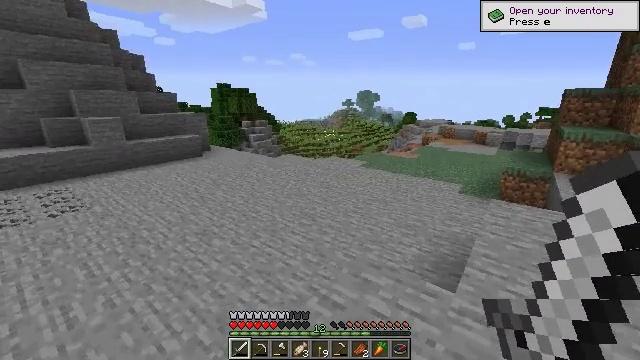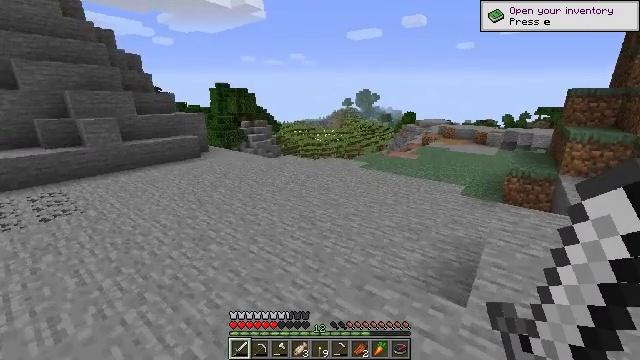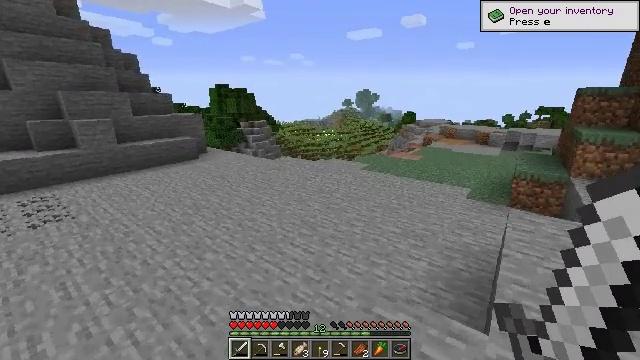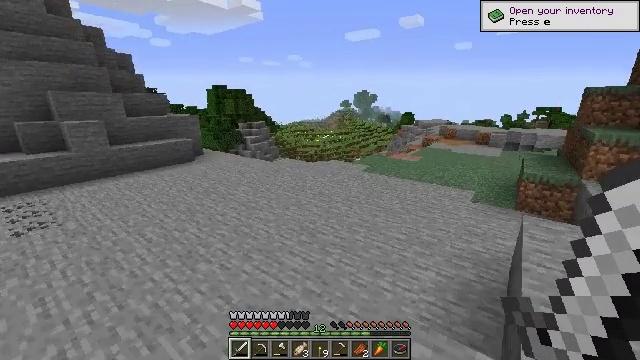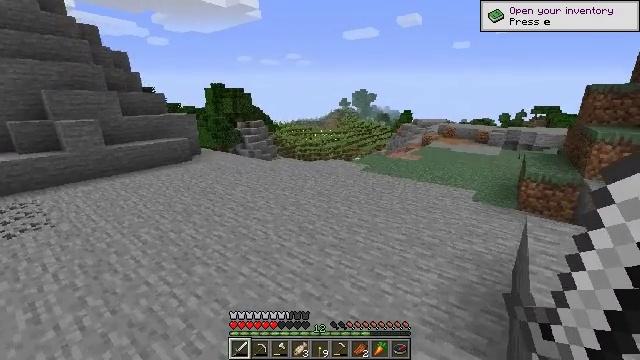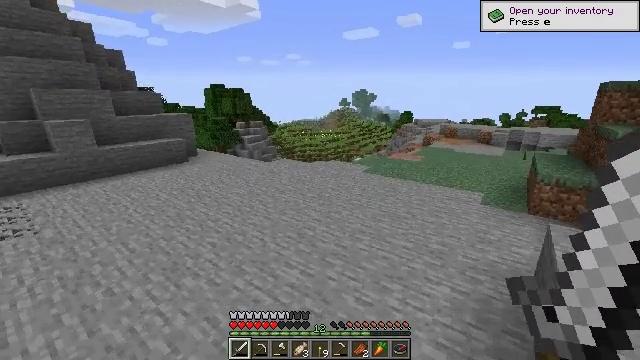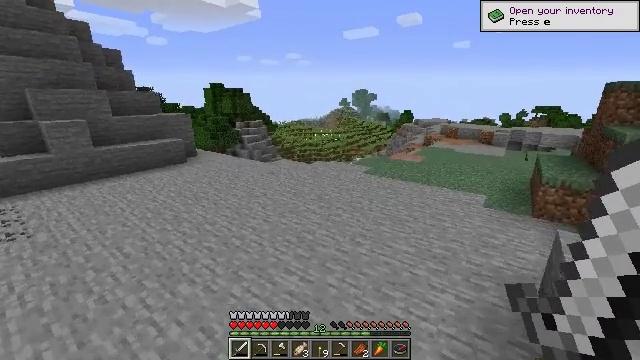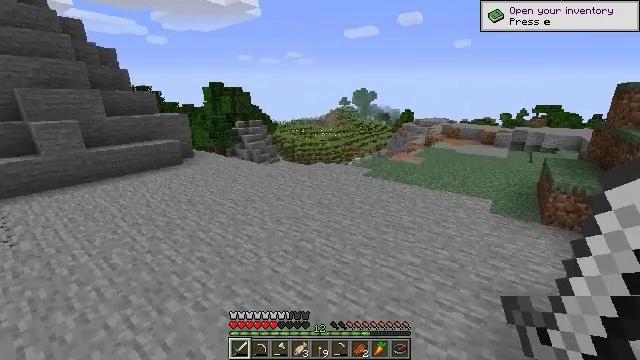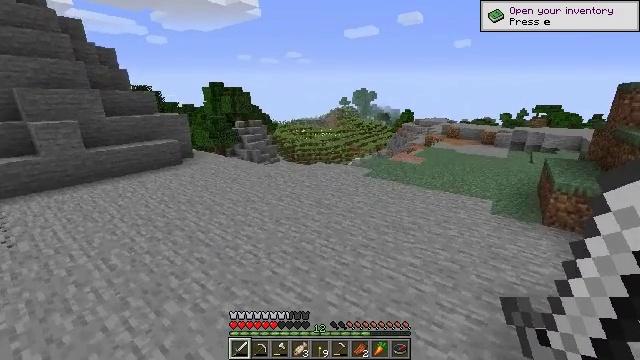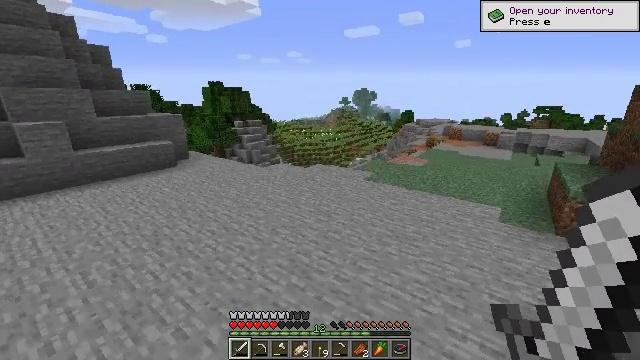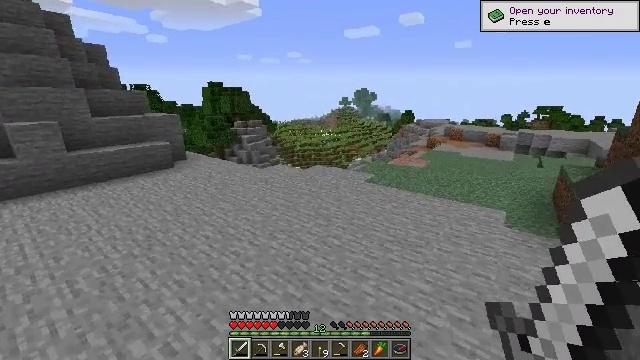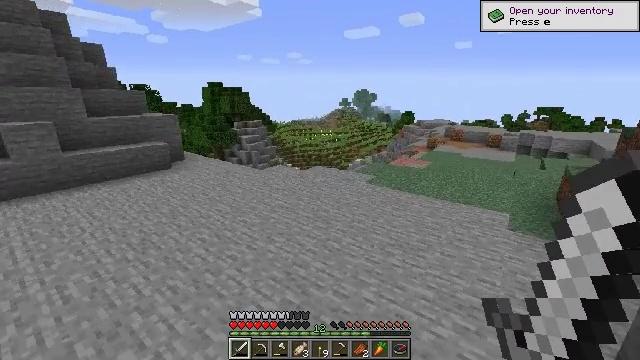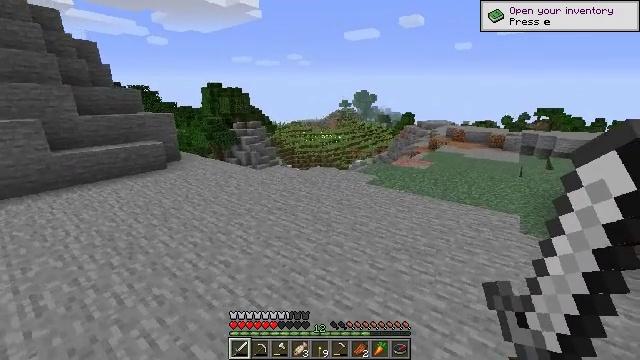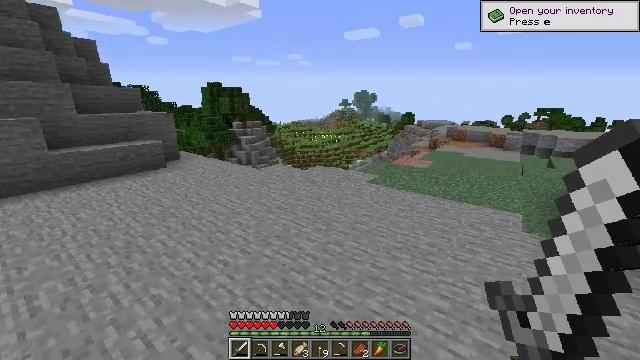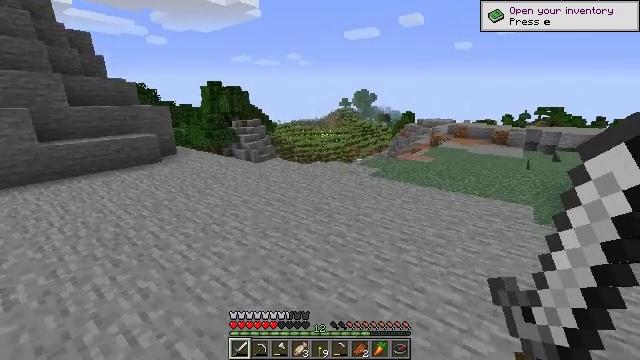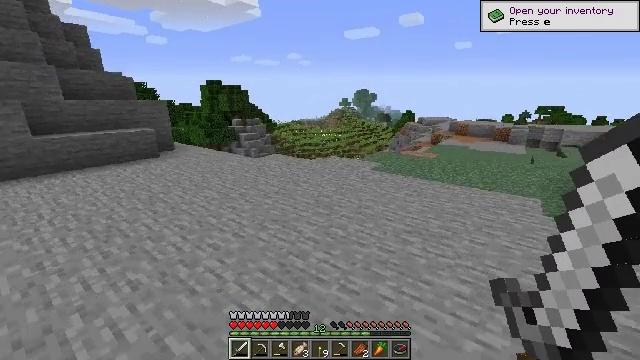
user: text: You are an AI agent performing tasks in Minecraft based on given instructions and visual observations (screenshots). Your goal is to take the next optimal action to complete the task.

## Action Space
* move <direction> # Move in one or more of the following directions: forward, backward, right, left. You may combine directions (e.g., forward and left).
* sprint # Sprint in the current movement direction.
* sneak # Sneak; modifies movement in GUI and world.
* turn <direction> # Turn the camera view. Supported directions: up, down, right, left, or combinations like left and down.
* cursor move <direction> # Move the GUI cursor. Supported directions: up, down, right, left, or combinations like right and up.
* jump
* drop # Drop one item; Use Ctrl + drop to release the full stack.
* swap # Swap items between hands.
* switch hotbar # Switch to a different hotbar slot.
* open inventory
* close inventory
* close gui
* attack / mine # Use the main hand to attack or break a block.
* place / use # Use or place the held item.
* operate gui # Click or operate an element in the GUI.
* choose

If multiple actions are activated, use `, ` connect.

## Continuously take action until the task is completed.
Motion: motion action
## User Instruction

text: Gather sugar cane for crafting.
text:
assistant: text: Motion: move forward
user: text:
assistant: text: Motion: move forward
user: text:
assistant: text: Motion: move forward
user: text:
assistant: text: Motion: move forward
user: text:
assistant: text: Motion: move forward
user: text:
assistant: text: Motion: move forward
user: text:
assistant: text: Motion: move forward
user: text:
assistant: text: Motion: move forward
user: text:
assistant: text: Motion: move forward
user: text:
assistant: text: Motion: move forward
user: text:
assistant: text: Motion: move forward
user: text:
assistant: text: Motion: move forward
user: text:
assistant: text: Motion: move forward
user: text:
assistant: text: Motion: move forward
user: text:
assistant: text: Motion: move forward
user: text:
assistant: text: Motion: move forward
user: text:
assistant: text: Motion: move forward
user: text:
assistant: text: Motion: move forward
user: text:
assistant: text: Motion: move forward
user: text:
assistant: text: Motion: move forward
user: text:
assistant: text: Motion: move forward
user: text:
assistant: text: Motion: move forward
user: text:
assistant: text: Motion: move forward
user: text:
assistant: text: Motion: move forward
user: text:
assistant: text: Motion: move forward
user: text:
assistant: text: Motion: move forward
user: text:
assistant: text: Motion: move forward
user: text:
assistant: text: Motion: move forward
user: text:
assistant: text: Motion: move forward
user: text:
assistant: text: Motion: move forward